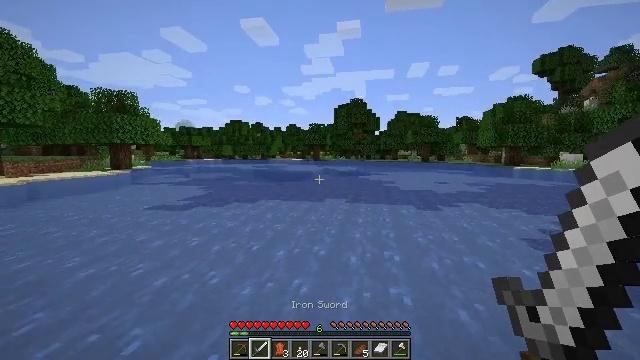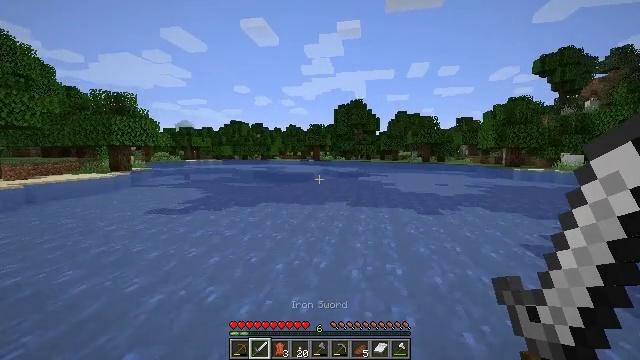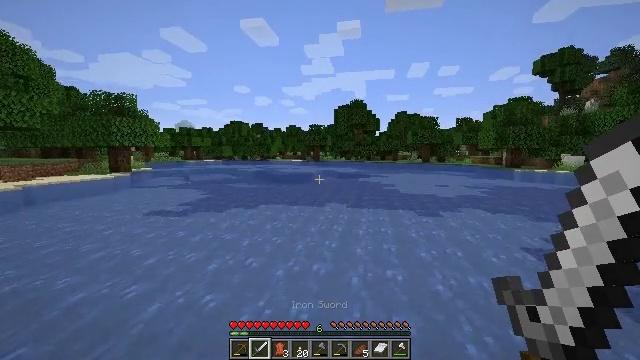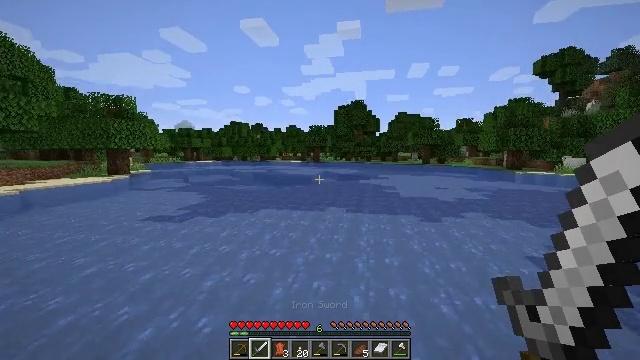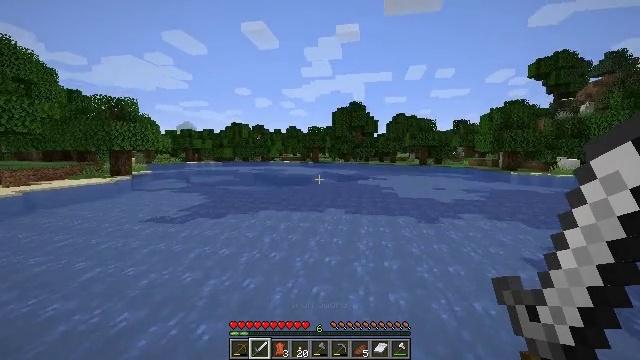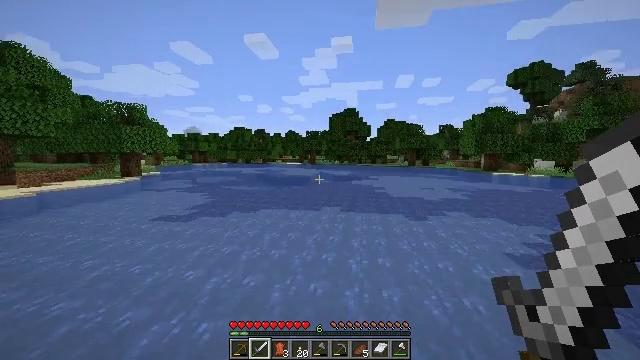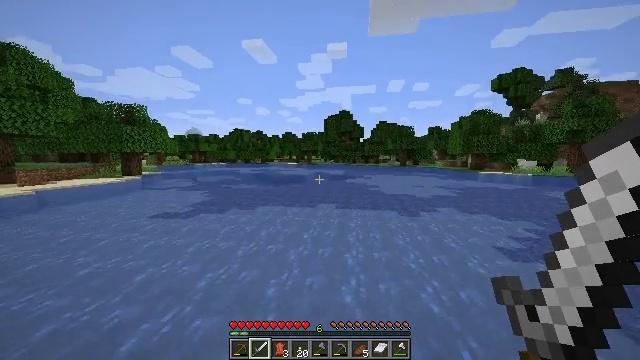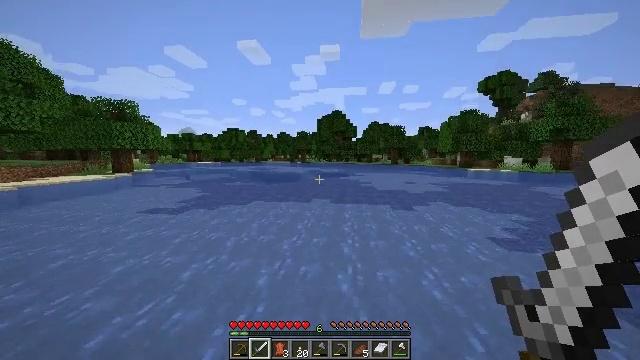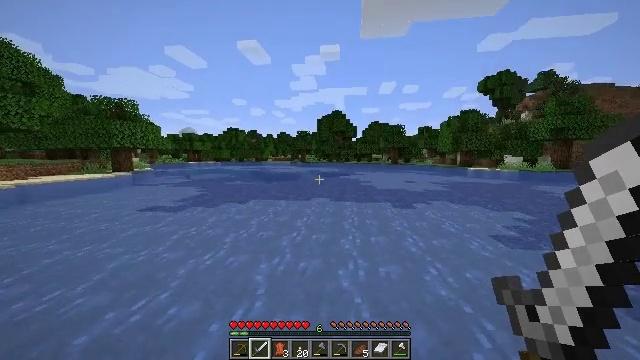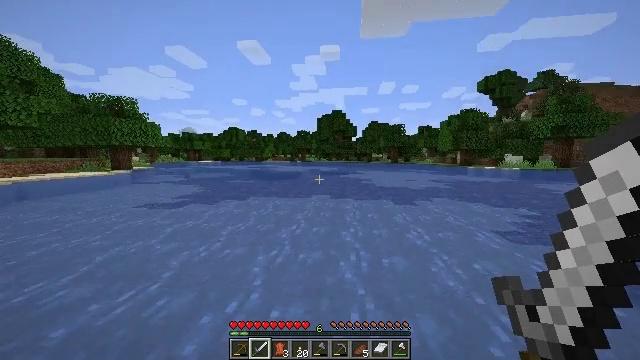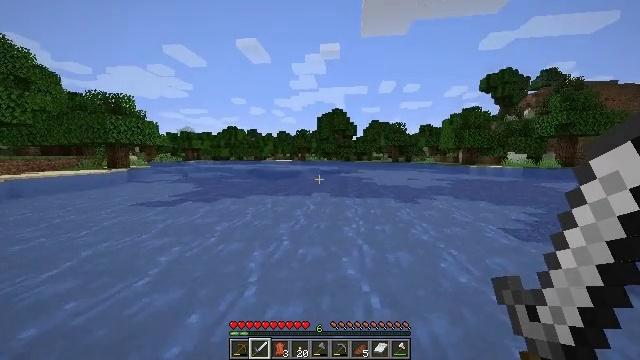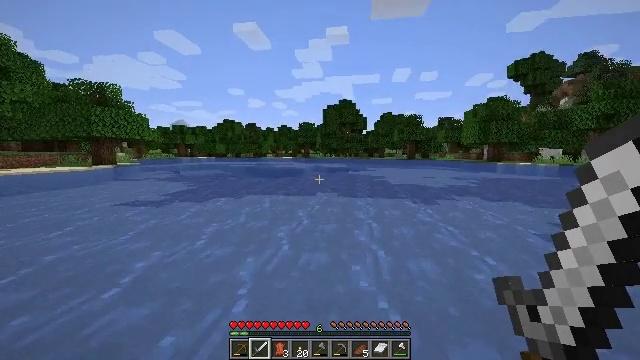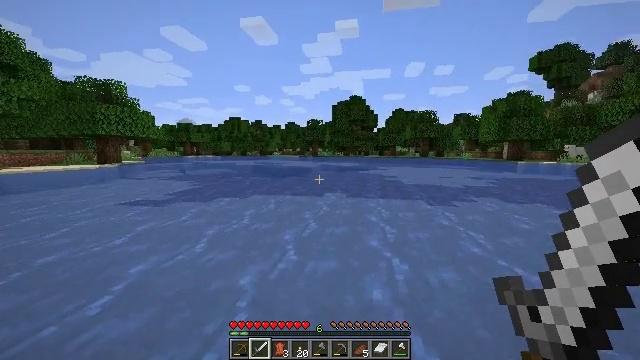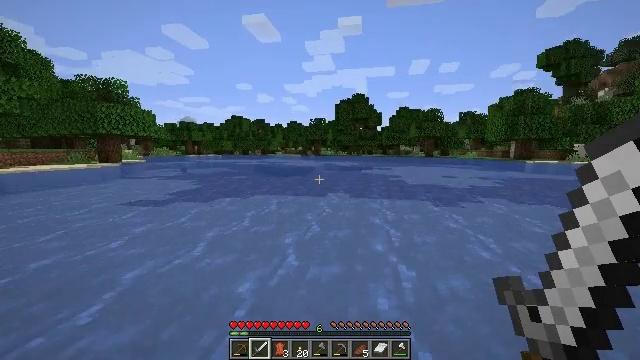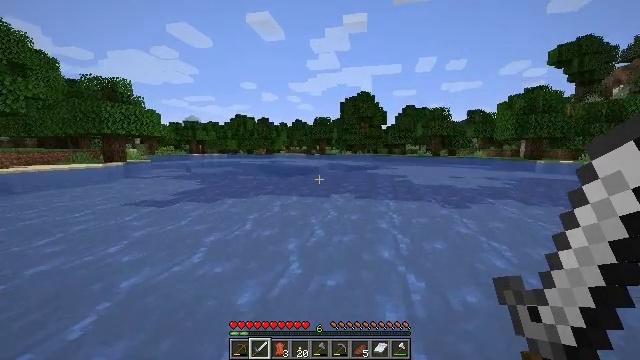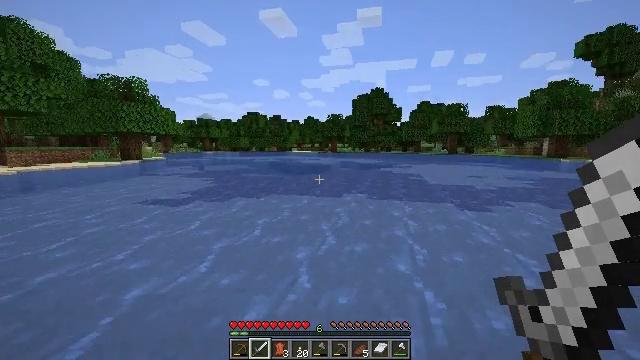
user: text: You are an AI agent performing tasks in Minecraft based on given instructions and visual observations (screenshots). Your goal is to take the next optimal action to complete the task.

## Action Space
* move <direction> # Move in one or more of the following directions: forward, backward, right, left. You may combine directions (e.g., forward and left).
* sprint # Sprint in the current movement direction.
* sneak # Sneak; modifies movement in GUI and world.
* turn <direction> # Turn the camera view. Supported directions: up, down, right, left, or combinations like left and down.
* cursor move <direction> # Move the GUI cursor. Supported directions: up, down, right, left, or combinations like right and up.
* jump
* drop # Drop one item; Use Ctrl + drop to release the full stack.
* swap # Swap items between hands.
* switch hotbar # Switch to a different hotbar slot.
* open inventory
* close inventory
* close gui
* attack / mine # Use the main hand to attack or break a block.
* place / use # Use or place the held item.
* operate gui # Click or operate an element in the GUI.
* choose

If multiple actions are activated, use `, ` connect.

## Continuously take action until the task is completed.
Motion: motion action
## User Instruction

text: Break oak leaves from the trees.
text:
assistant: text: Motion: move forward, sprint, jump
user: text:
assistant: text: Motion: move forward, sprint, jump
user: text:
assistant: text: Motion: move forward, sprint, jump
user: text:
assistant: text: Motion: move forward, sprint, jump
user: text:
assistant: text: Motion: move forward, sprint, jump
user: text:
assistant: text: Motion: move forward, sprint, turn right, jump
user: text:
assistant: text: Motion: move forward, sprint, turn right, jump
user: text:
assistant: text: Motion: move forward, sprint, jump
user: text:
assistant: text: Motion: move forward, sprint, jump
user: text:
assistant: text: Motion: move forward, sprint, jump
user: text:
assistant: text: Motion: move forward, sprint, turn left, jump
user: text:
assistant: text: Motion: move forward, sprint, turn left, jump
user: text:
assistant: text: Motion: move forward, sprint, jump
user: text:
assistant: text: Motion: move forward, sprint, turn left, jump
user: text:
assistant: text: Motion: move forward, sprint, turn left, jump
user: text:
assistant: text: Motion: move forward, sprint, turn left and down, jump
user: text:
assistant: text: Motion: move forward, sprint, turn left, jump
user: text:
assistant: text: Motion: move forward, sprint, turn left, jump
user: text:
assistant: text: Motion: move forward, sprint, turn left, jump
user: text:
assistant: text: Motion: move forward, sprint, jump
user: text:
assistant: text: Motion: move forward, sprint, jump
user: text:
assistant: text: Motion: move forward, sprint, jump
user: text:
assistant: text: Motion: move forward, sprint, jump
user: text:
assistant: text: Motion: move forward, sprint, jump
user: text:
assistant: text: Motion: move forward, sprint, jump
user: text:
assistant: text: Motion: move forward, sprint, jump
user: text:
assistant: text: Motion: move forward, sprint, jump
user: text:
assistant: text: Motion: move forward, sprint, jump
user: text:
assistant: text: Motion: move forward, sprint, jump
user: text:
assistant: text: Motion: move forward, sprint, jump